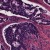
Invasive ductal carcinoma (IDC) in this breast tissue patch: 0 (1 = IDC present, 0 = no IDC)